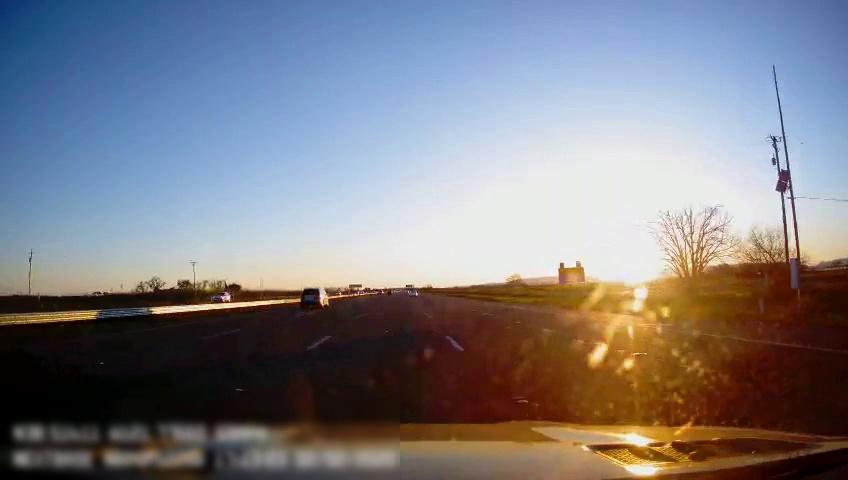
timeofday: Day
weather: Sunny
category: Drivable Space
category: Vehicles | SUV
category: Vehicles | SUV
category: Lanes | Alternate Lane
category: Lanes | Alternate Lane
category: Lanes | Current Lane
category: Lanes | Current Lane
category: Lanes | Alternate Lane
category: Lanes | Alternate Lane
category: Traffic | Signs